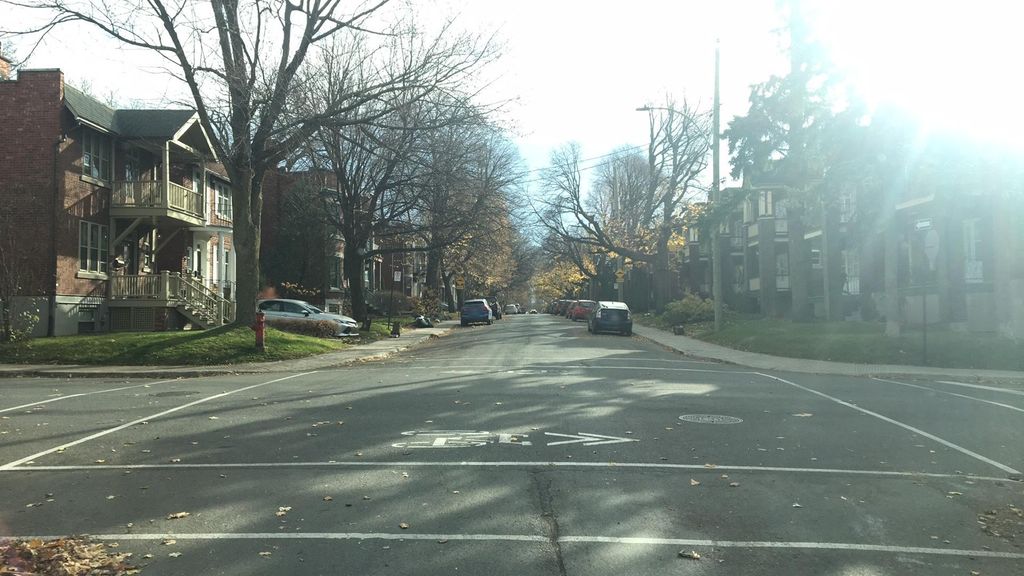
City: montreal